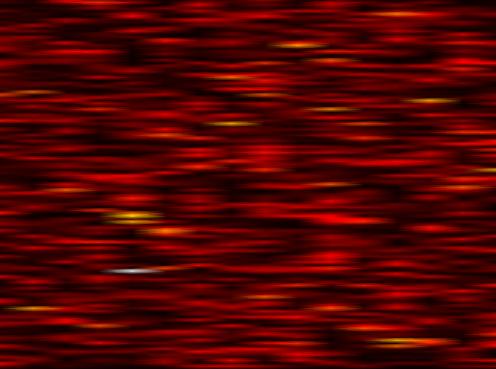
Label: OFDM